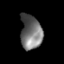
Tissue: lung
Cell type: Fibroblasts
Senescence score: 0.6044
Nuclear area (px): 717
Mean DAPI intensity: 114.753